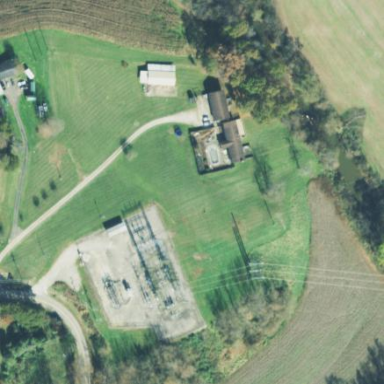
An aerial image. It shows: Power substation.